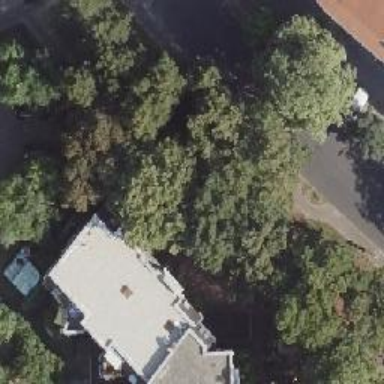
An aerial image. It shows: Avenue lined with deciduous broadleaved trees.